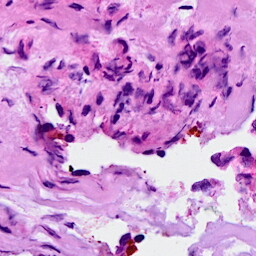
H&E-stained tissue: Breast